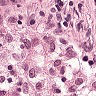
Metastatic tissue present: no